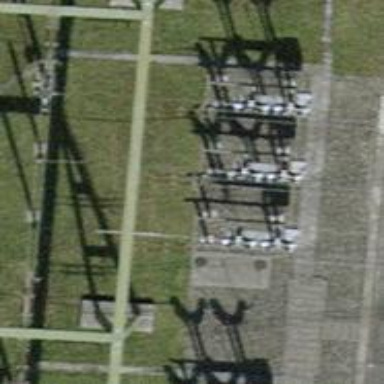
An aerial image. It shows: Insulator used in power equipment.